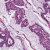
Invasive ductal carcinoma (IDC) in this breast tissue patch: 1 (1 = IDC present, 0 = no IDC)